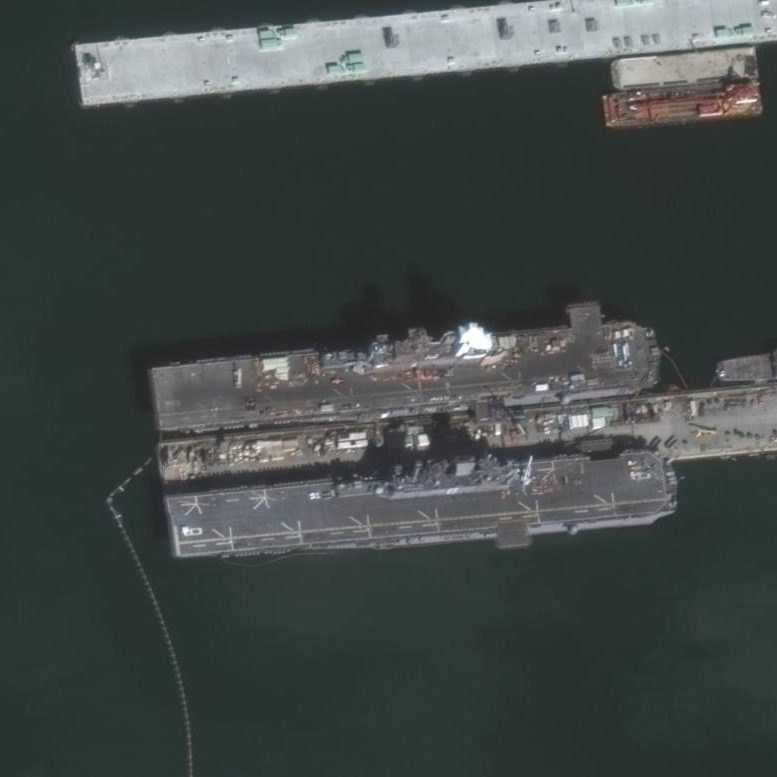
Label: Wasp-class_assault_ship